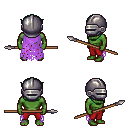
a pixel art fantasy rpg character, male body template, orc, green skin, maroon tattered cape, red pants, green plain hairstyle, metal helm, spear, four views (front, back, left, right), 2x2 character sprite sheet, small pixel art, hard edges, no anti-aliasing